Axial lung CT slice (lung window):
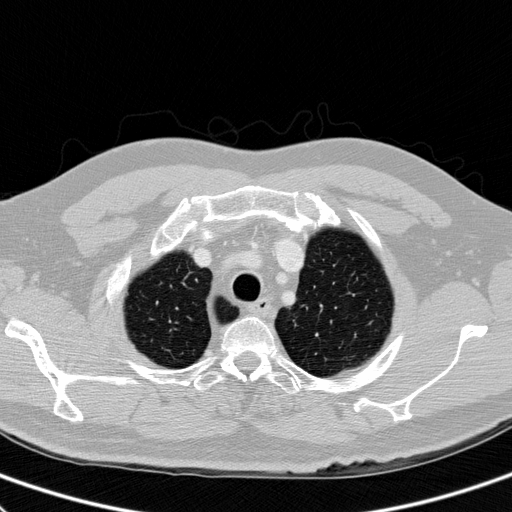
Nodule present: no